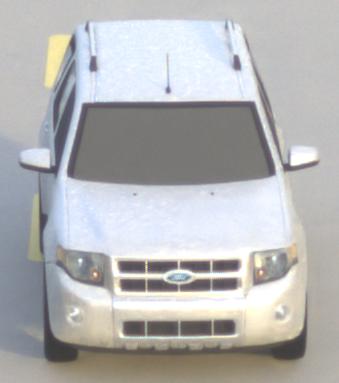
Make: Ford
Model: Escape Hybrid
Detailed model: -
Model produced from: 2004
Model produced until: 2012
Doors: 5
Color: white
Road condition: dry road
Daytime: sunrise or sunset
Contrast: low contrast